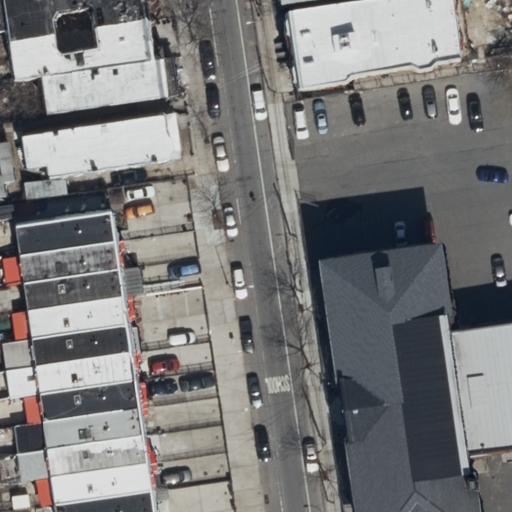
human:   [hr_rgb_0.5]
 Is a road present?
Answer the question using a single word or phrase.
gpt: yes

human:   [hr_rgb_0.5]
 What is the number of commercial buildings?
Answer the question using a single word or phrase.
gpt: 0

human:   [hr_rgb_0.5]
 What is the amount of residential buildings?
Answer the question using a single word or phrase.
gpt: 20

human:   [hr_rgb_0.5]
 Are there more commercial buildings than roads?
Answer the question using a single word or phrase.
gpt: no

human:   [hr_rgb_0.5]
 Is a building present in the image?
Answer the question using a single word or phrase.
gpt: yes

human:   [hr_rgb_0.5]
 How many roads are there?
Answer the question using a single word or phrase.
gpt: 1

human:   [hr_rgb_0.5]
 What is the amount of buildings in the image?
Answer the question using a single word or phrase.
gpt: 21

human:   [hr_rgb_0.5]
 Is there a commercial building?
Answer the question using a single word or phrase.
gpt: no

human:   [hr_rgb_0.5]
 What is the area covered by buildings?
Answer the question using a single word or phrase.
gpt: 2845m2

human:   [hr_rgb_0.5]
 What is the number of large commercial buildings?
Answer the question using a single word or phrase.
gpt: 0

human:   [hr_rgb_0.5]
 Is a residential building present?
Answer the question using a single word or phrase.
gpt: yes

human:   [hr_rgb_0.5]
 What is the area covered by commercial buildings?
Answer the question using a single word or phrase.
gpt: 0m2

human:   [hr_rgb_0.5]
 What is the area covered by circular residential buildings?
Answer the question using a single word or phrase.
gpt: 0m2

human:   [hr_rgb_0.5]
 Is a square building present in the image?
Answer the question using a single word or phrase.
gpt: no

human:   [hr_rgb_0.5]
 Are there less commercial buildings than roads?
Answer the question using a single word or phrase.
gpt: yes

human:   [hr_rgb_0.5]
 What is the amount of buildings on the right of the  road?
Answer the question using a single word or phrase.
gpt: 4

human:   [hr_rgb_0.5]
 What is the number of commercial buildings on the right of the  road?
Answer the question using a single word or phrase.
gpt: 0

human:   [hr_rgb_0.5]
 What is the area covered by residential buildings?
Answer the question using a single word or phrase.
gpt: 2559m2

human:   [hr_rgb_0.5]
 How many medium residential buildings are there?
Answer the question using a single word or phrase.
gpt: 16

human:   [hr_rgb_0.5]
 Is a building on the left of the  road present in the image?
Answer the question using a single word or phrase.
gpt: yes

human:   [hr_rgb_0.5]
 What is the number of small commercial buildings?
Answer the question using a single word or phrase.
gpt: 0

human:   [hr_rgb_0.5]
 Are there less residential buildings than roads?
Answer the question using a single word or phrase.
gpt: no

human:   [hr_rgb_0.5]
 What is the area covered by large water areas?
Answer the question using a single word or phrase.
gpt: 0m2

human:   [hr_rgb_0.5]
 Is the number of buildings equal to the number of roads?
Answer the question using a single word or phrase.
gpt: no

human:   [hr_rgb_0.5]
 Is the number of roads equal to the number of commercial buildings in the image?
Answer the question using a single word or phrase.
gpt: no

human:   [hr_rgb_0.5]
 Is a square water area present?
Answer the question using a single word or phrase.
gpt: no

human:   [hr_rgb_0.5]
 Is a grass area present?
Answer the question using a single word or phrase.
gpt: no

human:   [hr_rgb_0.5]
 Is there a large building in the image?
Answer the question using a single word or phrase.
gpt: no

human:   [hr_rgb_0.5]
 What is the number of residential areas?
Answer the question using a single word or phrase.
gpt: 0

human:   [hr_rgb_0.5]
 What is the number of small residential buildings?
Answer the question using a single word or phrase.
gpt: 4

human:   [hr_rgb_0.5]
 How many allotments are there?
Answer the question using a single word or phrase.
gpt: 0

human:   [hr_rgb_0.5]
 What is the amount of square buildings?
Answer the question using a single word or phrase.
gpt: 0

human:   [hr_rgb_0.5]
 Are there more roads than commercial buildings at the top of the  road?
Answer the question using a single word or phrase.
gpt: yes

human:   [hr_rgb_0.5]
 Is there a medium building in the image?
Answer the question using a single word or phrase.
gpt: yes

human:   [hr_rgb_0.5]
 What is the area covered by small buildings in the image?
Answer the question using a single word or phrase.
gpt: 154m2

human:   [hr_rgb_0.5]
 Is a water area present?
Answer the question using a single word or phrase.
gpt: no

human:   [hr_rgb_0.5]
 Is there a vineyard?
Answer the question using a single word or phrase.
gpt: no

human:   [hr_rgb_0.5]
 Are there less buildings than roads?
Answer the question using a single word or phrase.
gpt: no

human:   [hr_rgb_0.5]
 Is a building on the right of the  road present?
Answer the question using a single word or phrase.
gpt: yes

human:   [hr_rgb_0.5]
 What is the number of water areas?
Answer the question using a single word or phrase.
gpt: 0

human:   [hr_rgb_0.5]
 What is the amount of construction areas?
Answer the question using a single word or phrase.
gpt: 0

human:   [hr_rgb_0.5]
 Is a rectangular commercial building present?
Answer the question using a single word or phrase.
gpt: no

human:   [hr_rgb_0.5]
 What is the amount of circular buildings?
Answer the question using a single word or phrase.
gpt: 0

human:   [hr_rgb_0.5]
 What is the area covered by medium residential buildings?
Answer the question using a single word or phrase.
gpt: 2404m2

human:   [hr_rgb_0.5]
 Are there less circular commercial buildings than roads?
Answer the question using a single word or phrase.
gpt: yes

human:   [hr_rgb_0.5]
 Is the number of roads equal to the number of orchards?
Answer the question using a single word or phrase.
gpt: no

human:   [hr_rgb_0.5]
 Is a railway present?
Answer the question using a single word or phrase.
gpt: no

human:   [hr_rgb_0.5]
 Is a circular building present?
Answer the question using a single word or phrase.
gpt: no

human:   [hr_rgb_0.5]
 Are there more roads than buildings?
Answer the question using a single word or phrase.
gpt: no

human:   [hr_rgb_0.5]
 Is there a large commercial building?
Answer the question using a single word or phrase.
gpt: no

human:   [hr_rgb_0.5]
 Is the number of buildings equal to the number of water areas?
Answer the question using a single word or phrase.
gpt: no

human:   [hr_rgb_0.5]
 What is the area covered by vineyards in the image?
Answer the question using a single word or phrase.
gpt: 0m2

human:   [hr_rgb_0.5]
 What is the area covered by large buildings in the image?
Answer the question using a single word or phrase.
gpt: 0m2

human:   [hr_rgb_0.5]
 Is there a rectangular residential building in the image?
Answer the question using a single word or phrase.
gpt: yes

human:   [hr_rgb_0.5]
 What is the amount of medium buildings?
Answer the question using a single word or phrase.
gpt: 17

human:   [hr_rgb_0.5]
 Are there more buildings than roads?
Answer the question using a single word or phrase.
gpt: yes

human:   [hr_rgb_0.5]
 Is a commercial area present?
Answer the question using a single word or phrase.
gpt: no

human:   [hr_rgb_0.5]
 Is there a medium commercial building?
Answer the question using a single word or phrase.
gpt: no

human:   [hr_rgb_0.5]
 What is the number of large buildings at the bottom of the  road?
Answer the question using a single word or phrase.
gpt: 0

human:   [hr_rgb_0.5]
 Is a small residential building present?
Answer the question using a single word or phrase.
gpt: yes

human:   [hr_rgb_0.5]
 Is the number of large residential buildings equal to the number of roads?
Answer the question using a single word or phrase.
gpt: no

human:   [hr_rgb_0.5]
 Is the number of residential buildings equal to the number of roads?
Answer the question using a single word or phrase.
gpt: no

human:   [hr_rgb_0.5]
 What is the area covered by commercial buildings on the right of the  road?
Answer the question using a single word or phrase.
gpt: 0m2

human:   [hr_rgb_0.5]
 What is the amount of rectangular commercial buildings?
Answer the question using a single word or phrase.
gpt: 0